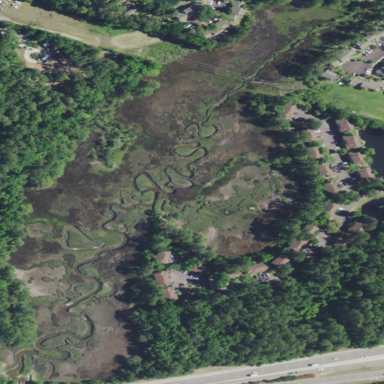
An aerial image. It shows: Marshy wetland area.